Aerial crown-view tile of a tropical tree (Barro Colorado Island, Panama), acquired 20250715:
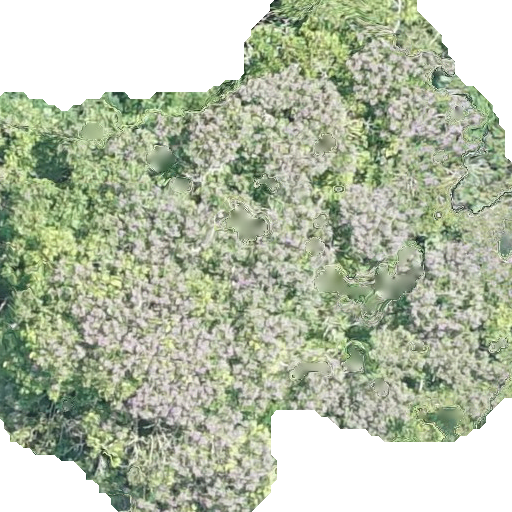
Species: Dipteryx oleifera
GBIF accepted scientific name: Dipteryx oleifera
Crown area: 339.508 m²